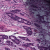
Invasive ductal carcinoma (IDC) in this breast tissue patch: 1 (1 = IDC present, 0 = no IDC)